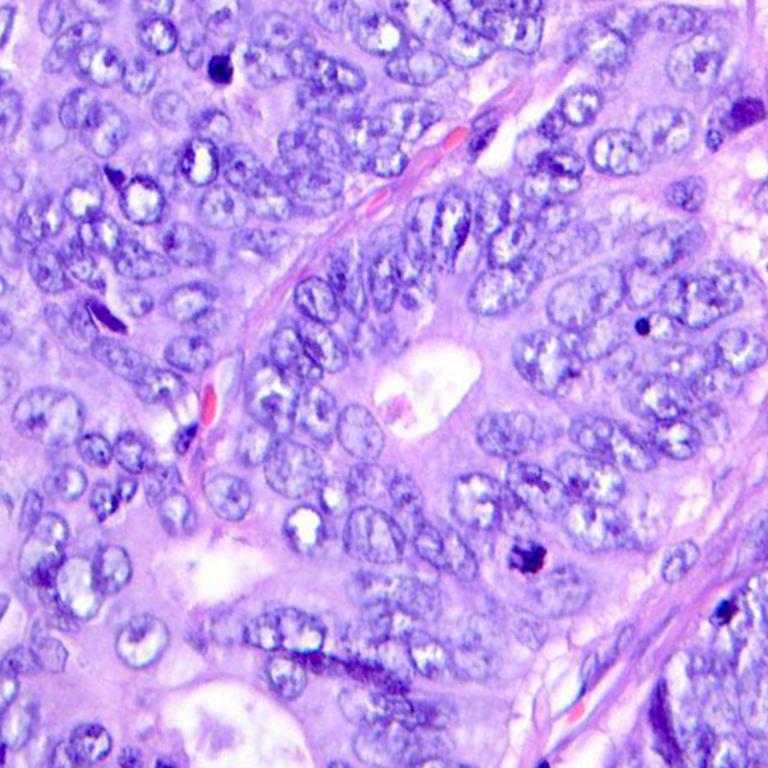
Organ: colon
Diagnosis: adenocarcinomas